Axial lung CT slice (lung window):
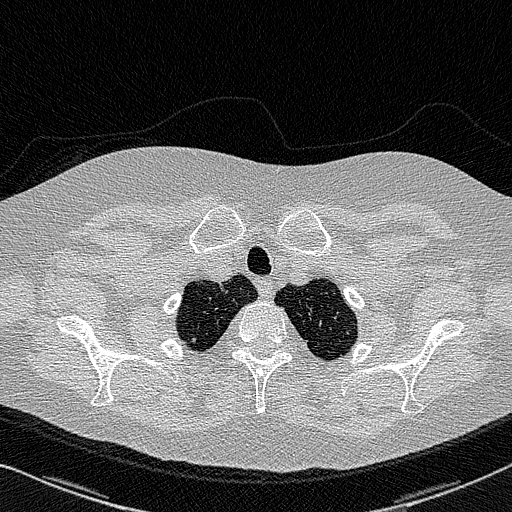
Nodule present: no